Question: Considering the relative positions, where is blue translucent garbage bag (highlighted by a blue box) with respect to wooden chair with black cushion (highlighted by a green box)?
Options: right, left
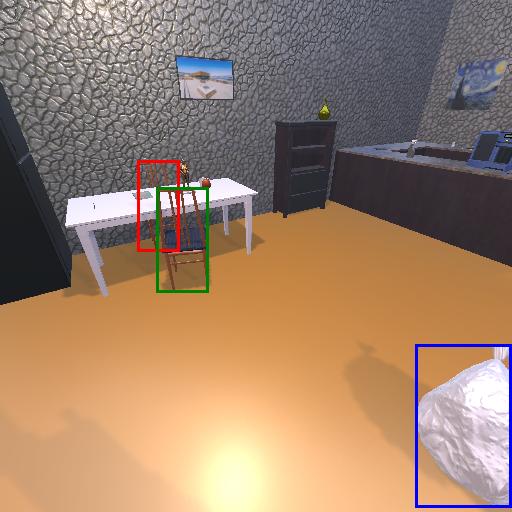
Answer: right